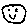
Label: smiley face